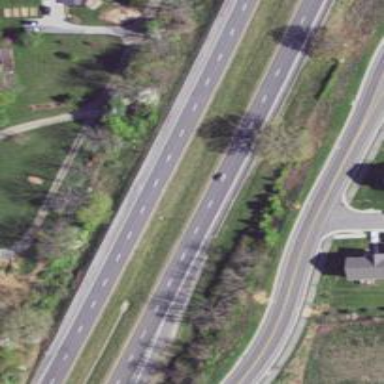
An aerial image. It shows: Asphalt motorway.